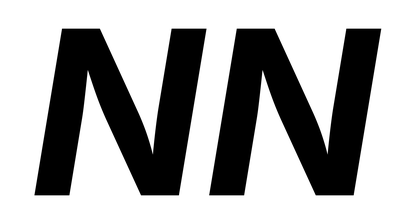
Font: Inter-Italic_Bold_Italic